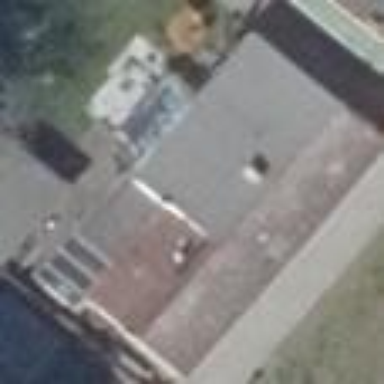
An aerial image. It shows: House with gabled roof made of black roof tiles.